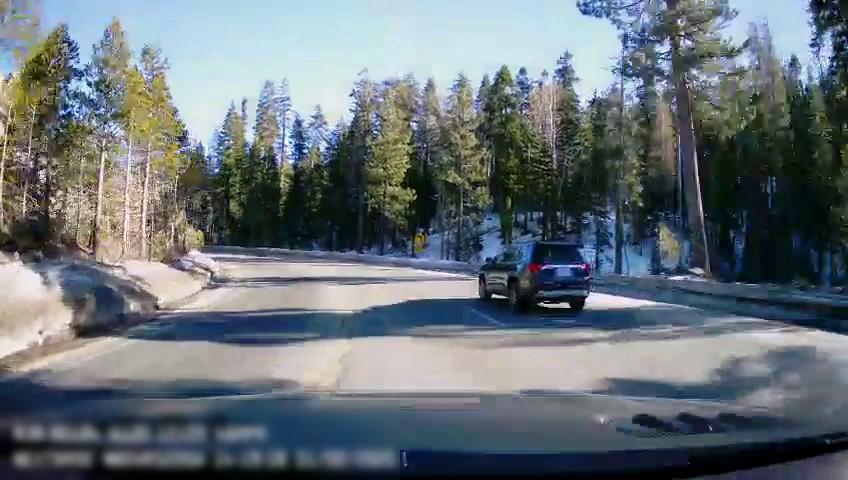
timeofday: Day
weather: Sunny
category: Drivable Space
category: Vehicles | SUV
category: Lanes | Current Lane
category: Traffic | Signs